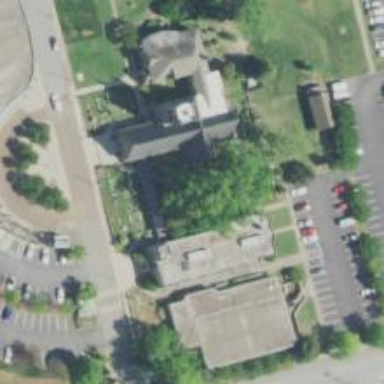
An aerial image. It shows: Church offices.